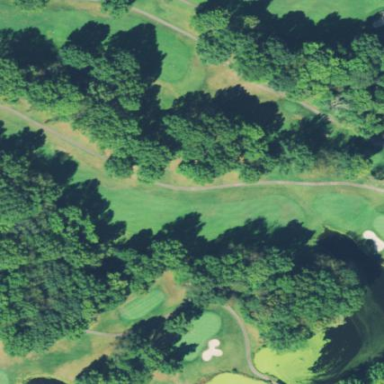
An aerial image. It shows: Scenic golf fairway.